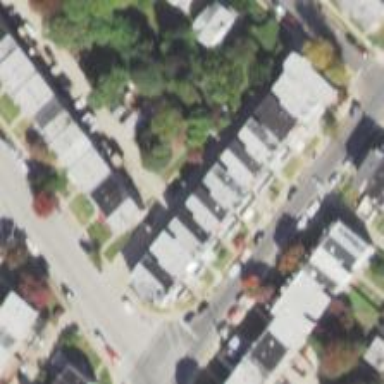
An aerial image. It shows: Alleyway designated as service road.